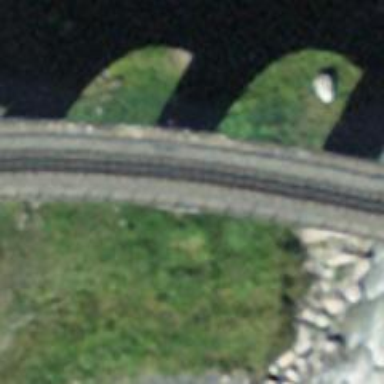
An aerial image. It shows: Preserved narrow-gauge viaduct railway bridge.